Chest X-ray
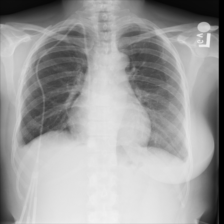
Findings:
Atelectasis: negative
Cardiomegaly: negative
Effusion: negative
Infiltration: negative
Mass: negative
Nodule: negative
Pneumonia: negative
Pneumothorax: negative
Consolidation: negative
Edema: negative
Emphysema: negative
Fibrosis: negative
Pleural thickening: negative
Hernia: negative